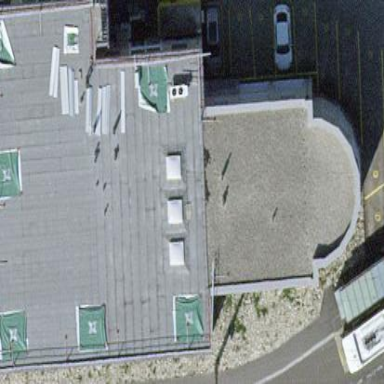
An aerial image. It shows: Industrial building.